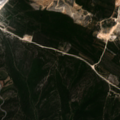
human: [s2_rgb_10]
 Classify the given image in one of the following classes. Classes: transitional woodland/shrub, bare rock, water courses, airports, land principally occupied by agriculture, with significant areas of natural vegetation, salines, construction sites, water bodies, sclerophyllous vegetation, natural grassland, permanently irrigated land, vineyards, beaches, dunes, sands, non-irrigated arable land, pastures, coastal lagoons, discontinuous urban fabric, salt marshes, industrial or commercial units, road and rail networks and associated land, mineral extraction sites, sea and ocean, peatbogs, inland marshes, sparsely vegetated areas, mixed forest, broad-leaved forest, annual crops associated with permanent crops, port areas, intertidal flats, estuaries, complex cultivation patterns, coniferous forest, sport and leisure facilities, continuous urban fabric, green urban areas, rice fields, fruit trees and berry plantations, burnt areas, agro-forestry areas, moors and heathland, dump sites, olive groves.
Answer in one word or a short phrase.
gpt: mineral extraction sites, olive groves, broad-leaved forest, sclerophyllous vegetation, transitional woodland/shrub